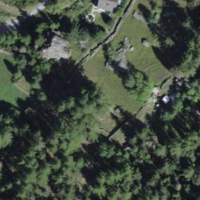
EUNIS habitat code: 44
Species observed at this site:
Cirsium arvense